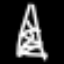
Label: The Eiffel Tower